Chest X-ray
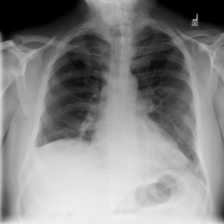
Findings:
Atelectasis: negative
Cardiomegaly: positive
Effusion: positive
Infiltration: negative
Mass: negative
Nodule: negative
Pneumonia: negative
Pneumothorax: negative
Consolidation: negative
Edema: negative
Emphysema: negative
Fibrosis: negative
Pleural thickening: negative
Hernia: negative